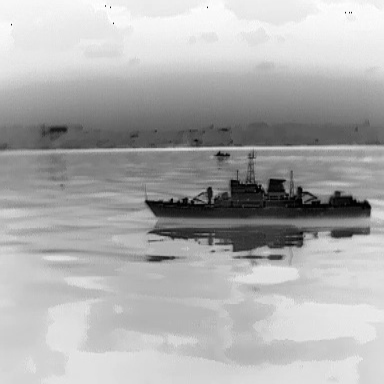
There are two warships in the infrared image.